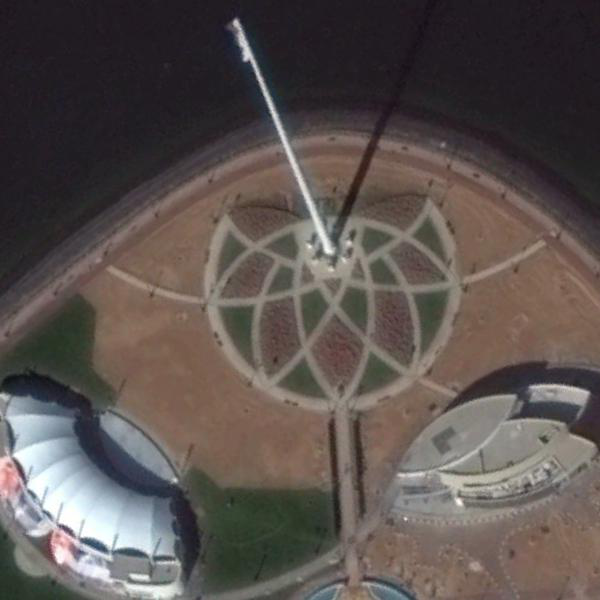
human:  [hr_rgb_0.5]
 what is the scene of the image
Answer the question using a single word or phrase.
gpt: square